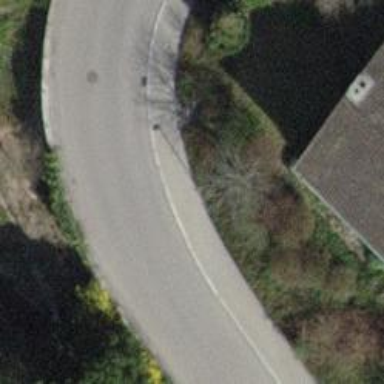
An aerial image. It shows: Sidewalk along the footway.